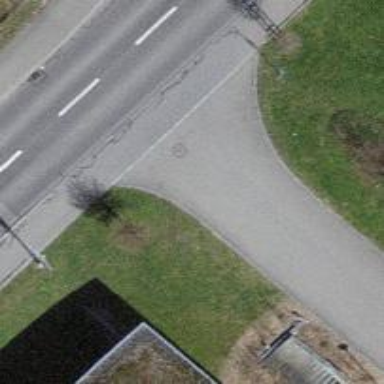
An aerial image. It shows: Unmarked crossing on the road.